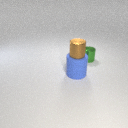
large blue rubber cylinder in front of small green metal cylinder